Field crop: maize
Growth stage: 2
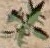
Species: atriplex